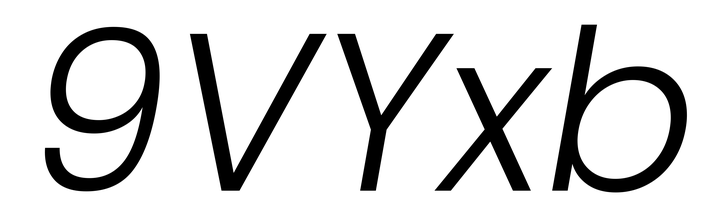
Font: Poppins-LightItalic